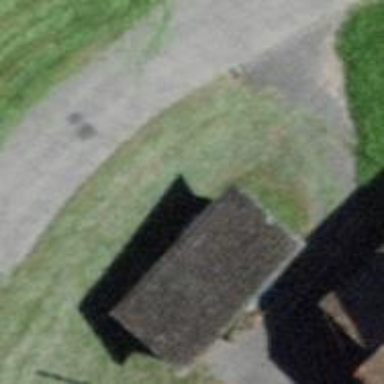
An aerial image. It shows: Rural barn.